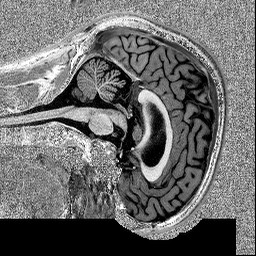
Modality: MP2RAGE
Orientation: sagittal
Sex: male